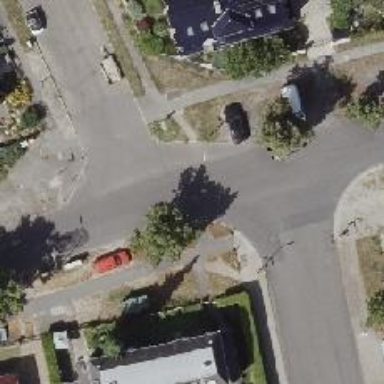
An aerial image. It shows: Unmarked road crossing.